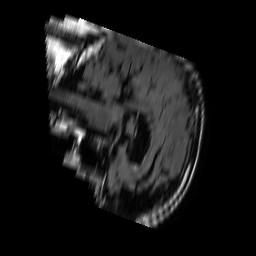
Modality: FLAIR
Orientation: sagittal
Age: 84
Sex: male
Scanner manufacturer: philips
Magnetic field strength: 1.5 T
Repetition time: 6 s
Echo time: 0.12 s